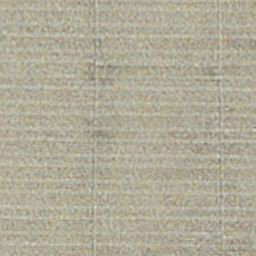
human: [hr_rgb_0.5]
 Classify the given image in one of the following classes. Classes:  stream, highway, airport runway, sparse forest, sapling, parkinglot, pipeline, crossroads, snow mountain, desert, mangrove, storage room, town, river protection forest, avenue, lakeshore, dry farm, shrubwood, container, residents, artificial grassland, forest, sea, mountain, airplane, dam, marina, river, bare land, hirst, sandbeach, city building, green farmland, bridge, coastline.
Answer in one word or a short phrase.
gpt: dry farm